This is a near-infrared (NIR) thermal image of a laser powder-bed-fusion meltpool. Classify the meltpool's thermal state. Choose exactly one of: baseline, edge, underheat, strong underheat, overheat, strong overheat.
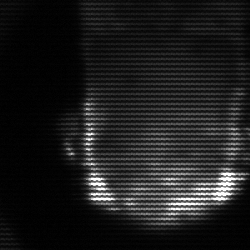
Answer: baseline